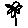
Label: flower